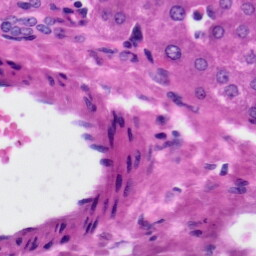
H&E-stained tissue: Liver